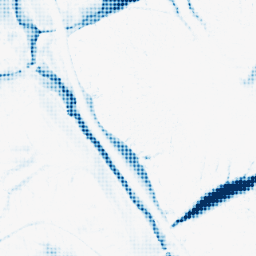
Category: morphological
Decomposition family: morphological_ellipse
Decomposition parameters: operation: closing
width: 30
height: 20
Upsampling method: sinc_blackman
Upsampling parameters: scale: 4
kernel_size: 4
Upsampling scale: 4